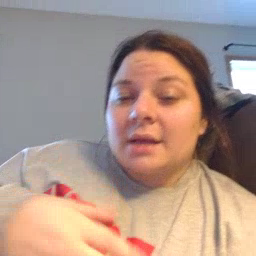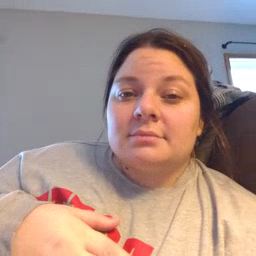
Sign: white